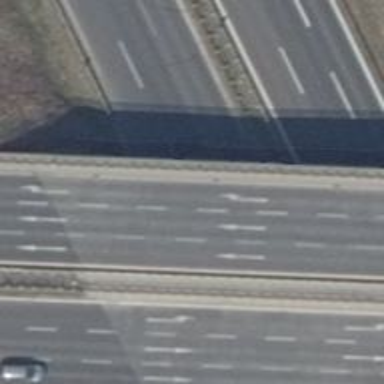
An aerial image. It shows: This is trunk highway with motorroad.